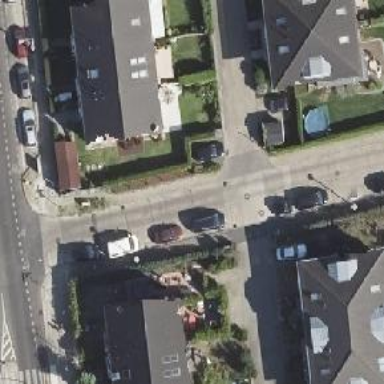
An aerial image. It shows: Asphalt road in living street.